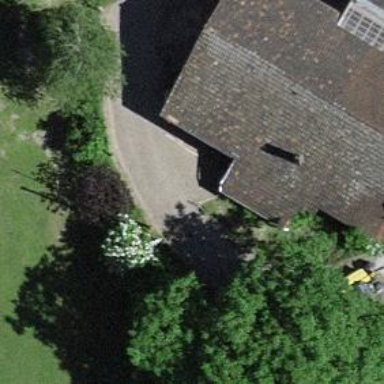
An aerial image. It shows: Barn.